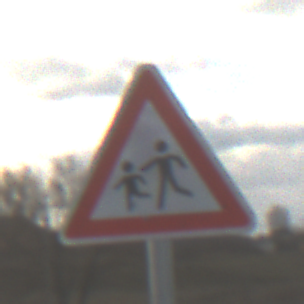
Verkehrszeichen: KinderRechts
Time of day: SunriseSunset
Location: Outdoor (RoadRail)
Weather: PartlyCloudy
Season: NotSpecified
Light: Natural